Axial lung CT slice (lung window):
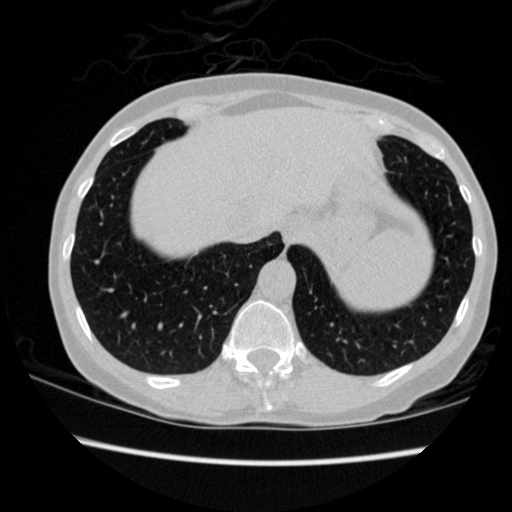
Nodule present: no